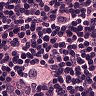
Metastatic tissue present: yes